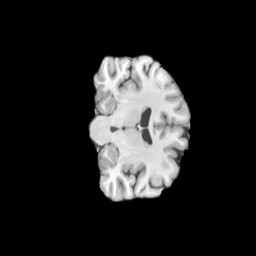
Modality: T1w
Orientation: coronal